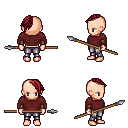
a pixel art fantasy rpg character, female body template, human, light skin, maroon long-sleeve shirt, metal pants, brunette long mohawk hairstyle, cloth bracers, spear, four views (front, back, left, right), 2x2 character sprite sheet, small pixel art, hard edges, no anti-aliasing